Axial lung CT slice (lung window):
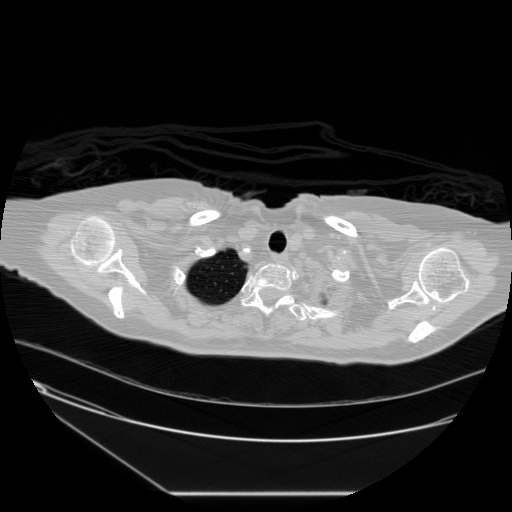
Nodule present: no